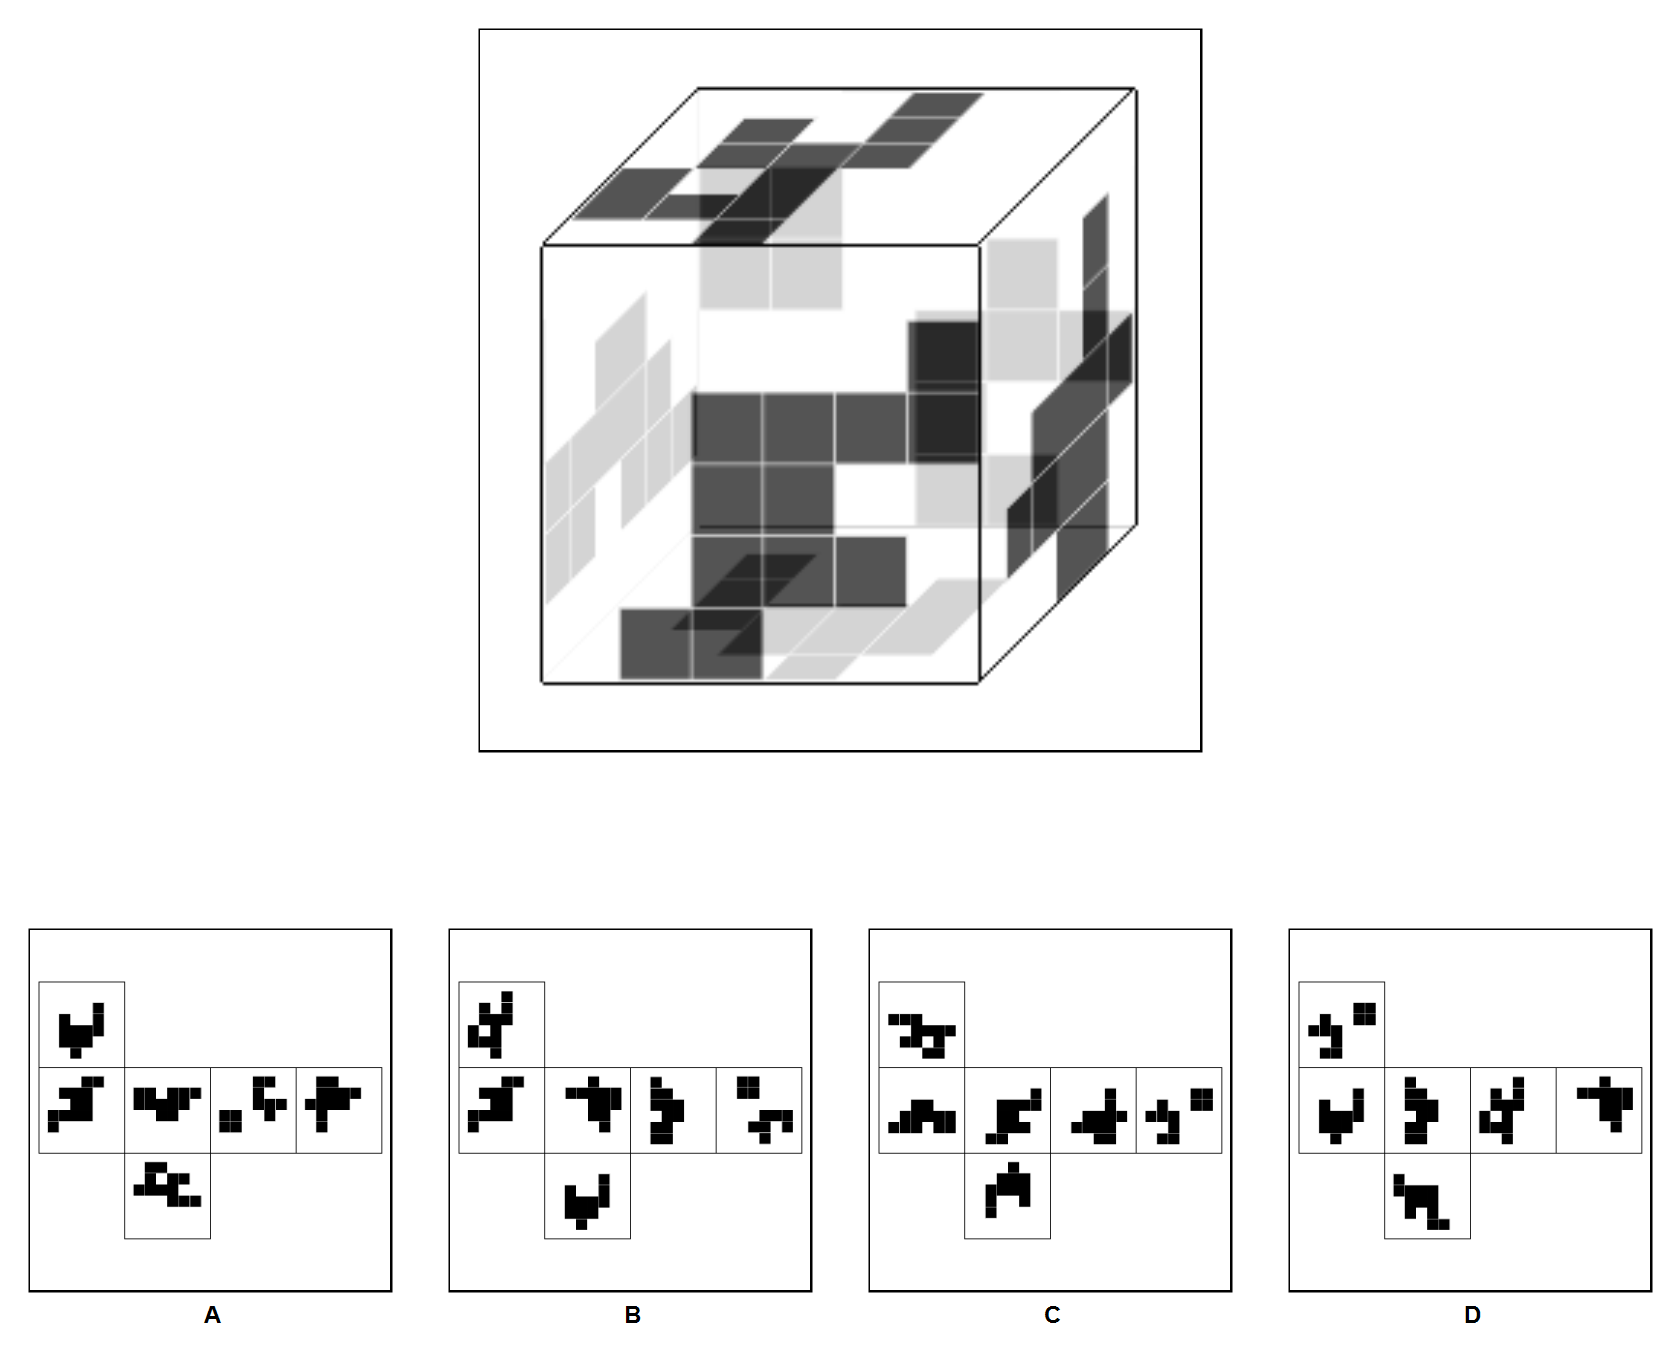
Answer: B